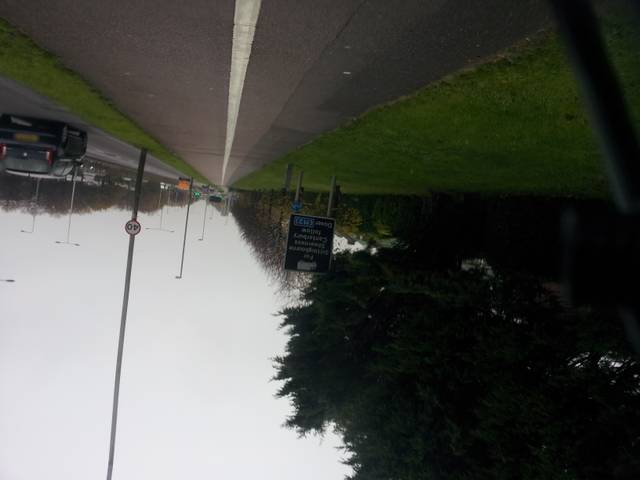
Region: United Kingdom
Coordinates: 51.37, 0.5741